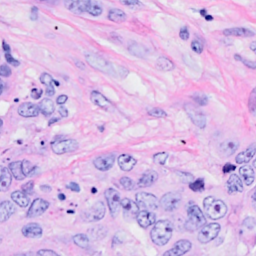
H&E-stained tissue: Breast